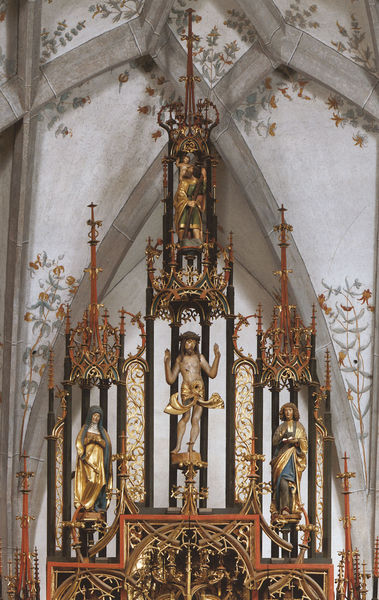
Titel: Hochaltar der Spitalkirche Heilig Geist
Standort: Latsch (im Vintschgau), Spitalkirche Heilig Geist (EU - I - Südtirol)
Schlagwörter: ausschnitt, holz, rot, malerei, johannes, kirche, gold, gotik, krone, gewölbe, türmchen, rippen, altar, schnitzerei, gotisch, christus, jesus christus, kapelle, heilige, maria, madonna, altaraufsatz, deutshc